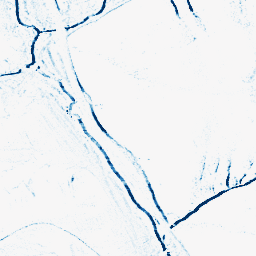
Category: morphological
Decomposition family: morphological_rect
Decomposition parameters: operation: closing
width: 5
height: 3
Upsampling method: sinc_blackman
Upsampling parameters: scale: 2
kernel_size: 8
Upsampling scale: 2